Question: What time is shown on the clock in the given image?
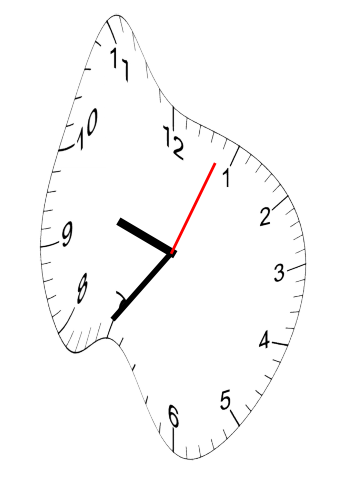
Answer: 09:36:04